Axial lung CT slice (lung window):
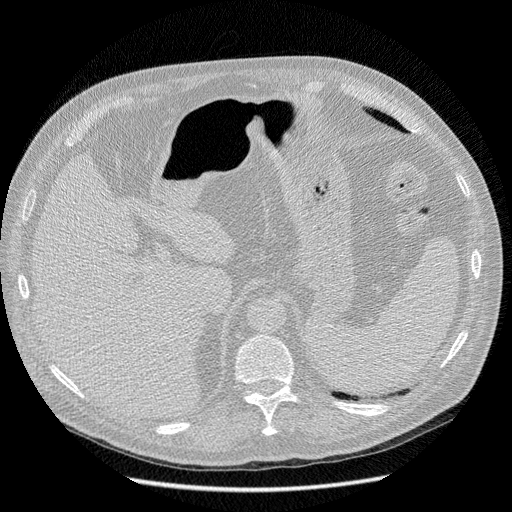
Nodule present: no